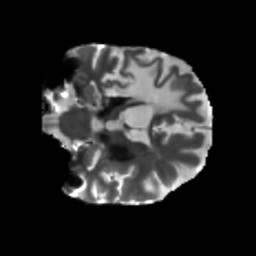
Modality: T2w
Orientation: coronal
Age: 49
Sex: male
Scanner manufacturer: siemens
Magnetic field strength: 3 T
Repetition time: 5.25 s
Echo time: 0.08 s